Field crop: maize
Growth stage: 2
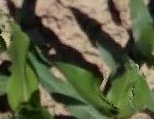
Species: maize